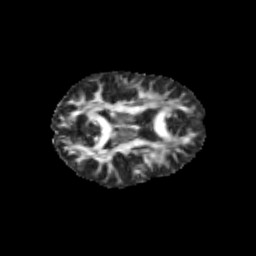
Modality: FA
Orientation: axial
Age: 14
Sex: female
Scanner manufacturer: siemens
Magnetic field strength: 3 T
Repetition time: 3.8 s
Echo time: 0.07 s